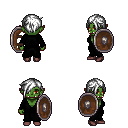
a pixel art fantasy rpg character, female body template, orc, green skin, gray robe, red pants, white pixie cut hairstyle, bracelets, maroon shoes, shield, four views (front, back, left, right), 2x2 character sprite sheet, small pixel art, hard edges, no anti-aliasing